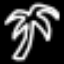
Label: palm tree